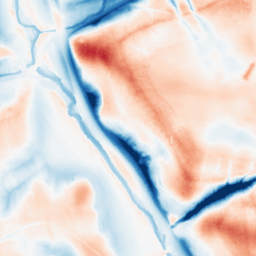
Category: trend_removal
Decomposition family: local_polynomial
Decomposition parameters: window_size: 51
degree: 1
Upsampling method: regularized
Upsampling parameters: scale: 2
lambda_reg: 0.001
Upsampling scale: 2